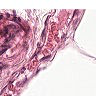
Metastatic tissue present: no